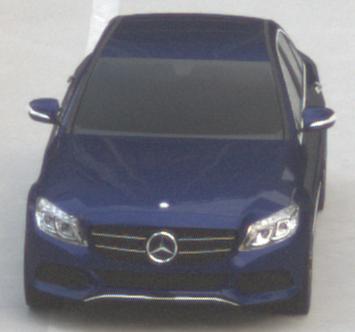
Make: Mercedes-Benz
Model: C 160
Detailed model: C-Class (205) Limousine
Model produced from: 2015/04
Model produced until: 2018/04
Doors: 4
Color: blue
Road condition: dry road
Daytime: morning or afternoon
Contrast: low contrast